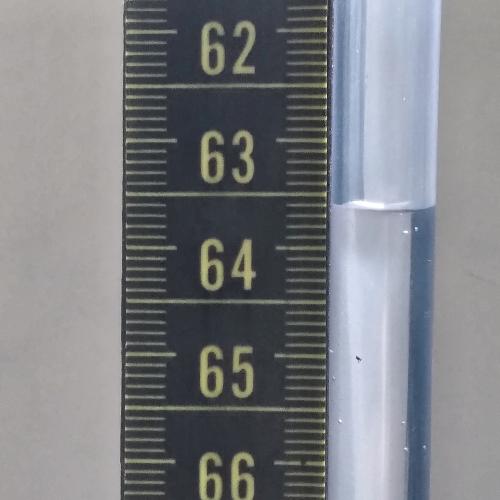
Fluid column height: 63.6 cm